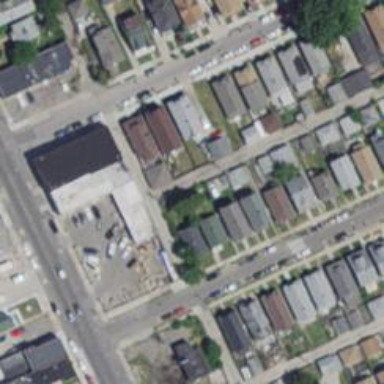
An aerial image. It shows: Alley classified as service road.